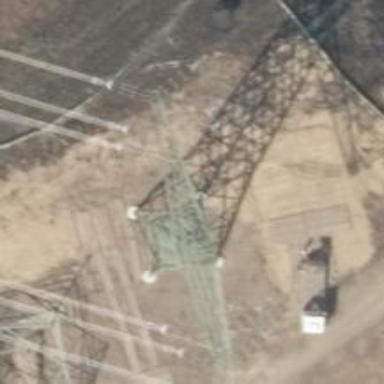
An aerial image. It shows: Towering power structure.